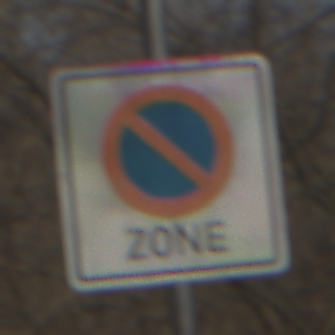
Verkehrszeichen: BeginnEingeschraenktesHalteverbotZone
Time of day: MorningAfternoon
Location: Outdoor (Nature)
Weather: Clear
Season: Winter
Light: Natural